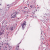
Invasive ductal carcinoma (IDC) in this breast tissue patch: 0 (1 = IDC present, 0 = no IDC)